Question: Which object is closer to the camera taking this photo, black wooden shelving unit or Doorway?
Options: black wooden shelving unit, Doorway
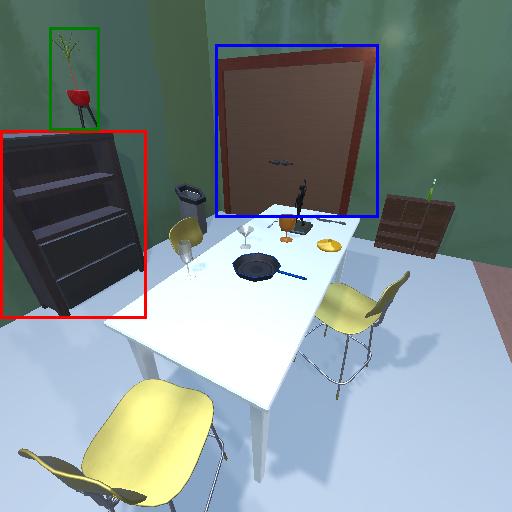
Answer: black wooden shelving unit